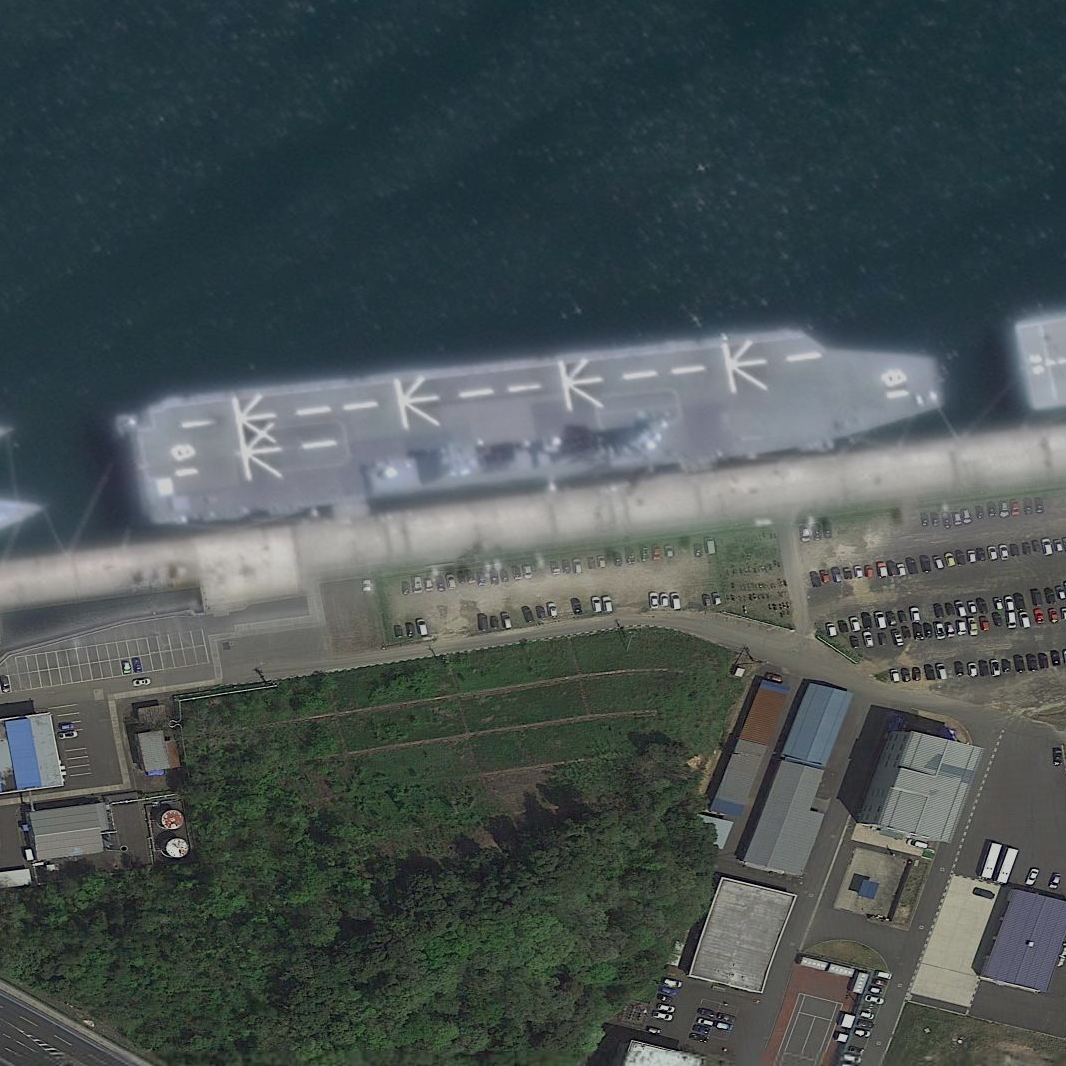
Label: assault